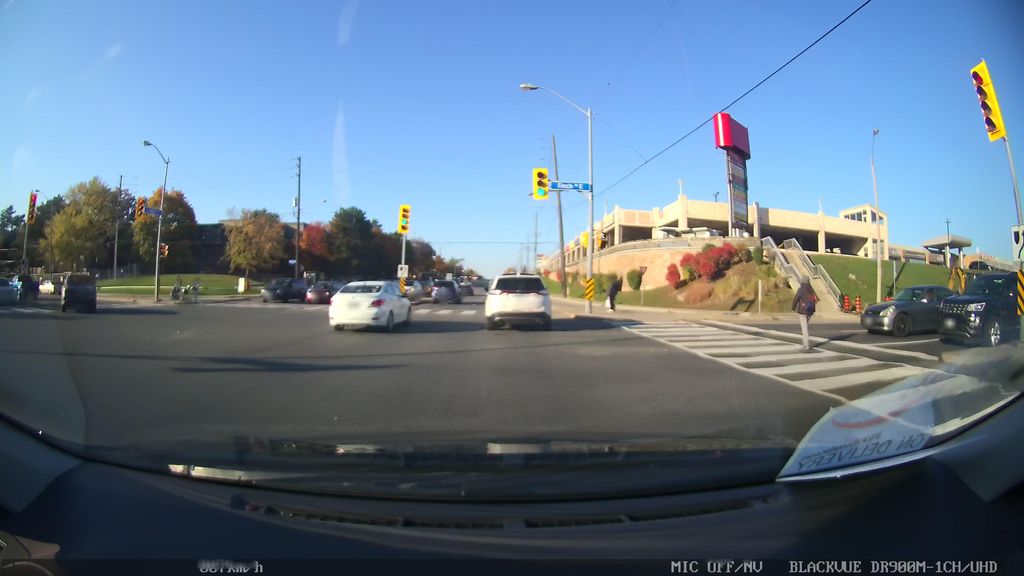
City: toronto